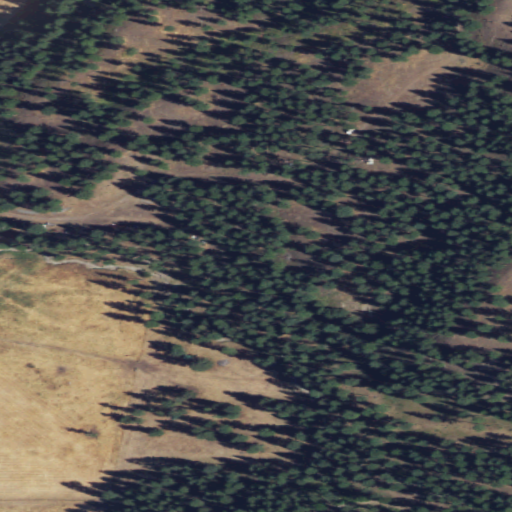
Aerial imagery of valley in Washington named O'Connor Canyon containing evergreen forest, shrub, open development, and medium intensity development